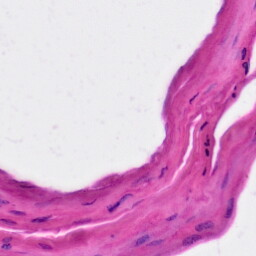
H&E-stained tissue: Skin